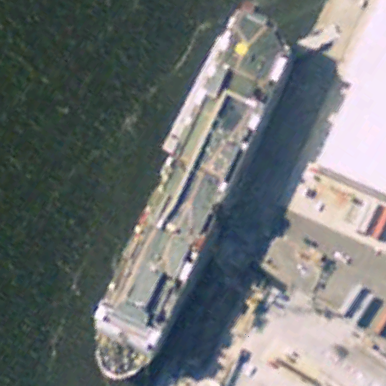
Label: civil